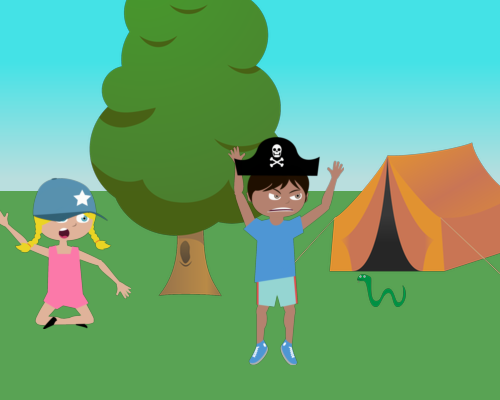
a surprised girl one hand up wearing star cap hand touches left edge feet crossed next to her a medium tree hole facing left top part cut off next to tree boy facing right angry arms in air wearing pirate hat next to boy a tent facing left at the door a snake facing left